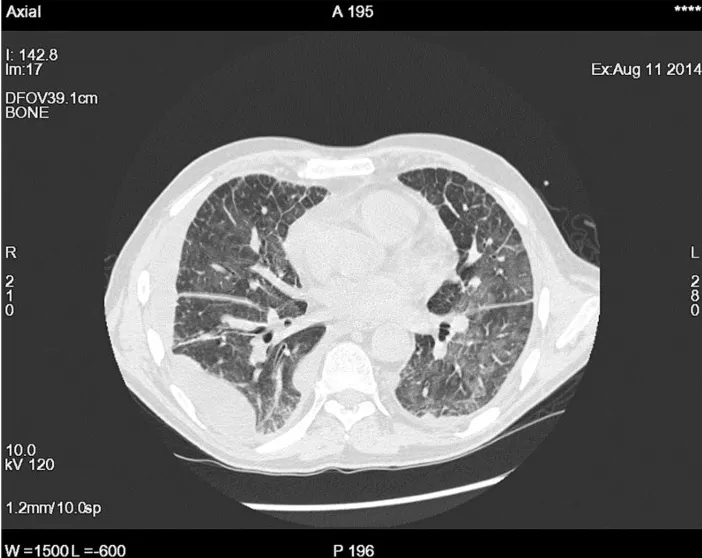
Examples of imagining studies during a flare up.
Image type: radiology (ct)